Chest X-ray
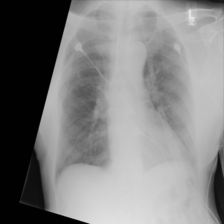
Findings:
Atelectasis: negative
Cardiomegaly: negative
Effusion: negative
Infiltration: positive
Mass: negative
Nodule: negative
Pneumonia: negative
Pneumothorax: negative
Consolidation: negative
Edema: negative
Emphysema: negative
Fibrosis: negative
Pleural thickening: negative
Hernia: negative